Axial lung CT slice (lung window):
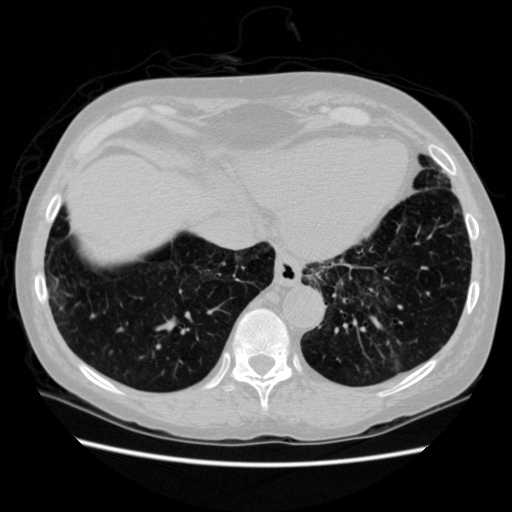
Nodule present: no